Question: Currently when I populate the TextBlock with too much text, specifically 'Connecting to Site 26 has a name too long', it appears like this:

This is the definition of the UserControl:
'''
<StackPanel VerticalAlignment="Center">
<ProgressBar IsIndeterminate="True" />
<TextBlock Name="txtOverlayText" FontSize="25" Foreground="White" HorizontalAlignment="Center" />
</StackPanel>
'''
The text is supposed to be centred and if it's too long it should not fall off the left side of the screen, rather it should be be visible on the left side and anything that can't fit on the right side should be replaced with dots, e.g.
'''
Connecting to Site 26 has a name t...
'''
Is there a way to do this?
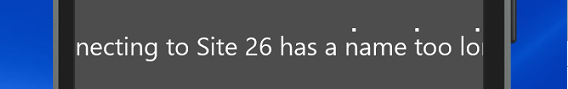
Answer: Right, so luckily for some time now in most of the xaml based stuff we've had the super handy dandy <URL> ability where you can just slap 'TextTrimming="WordEllipsis"' on something and get those friendly dots on the end.
Though just a tip, sometimes a TextBlock's parent panel wont invoke the boundary to make it happen, so you have to slap a Width value on something, or swap the parent panel, like occasionally depending on the layout things like a 'StackPanel' have to be substituted with a 'Grid' to invoke the trim.
Anyhow, hope this helps, cheers!